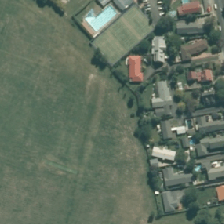
Land cover: urban_parkland